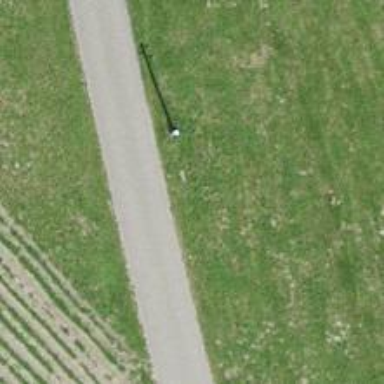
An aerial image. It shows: Power pole.